Question: I have a little jQuery function in my Asp.Net MasterPage that fades an image out after 3 seconds. It works fine, but I'm having difficulty getting it to fade back in. I've tried several things as I'm new using jQuery, and I know there's something I'm doing or not doing. I can't put my finger on it. Here's what I have:
'''
<script src="/Scripts/jquery-2.1.1.js" type="text/javascript"></script>
<script type="text/javascript">
$(document).ready(function (){
setTimeout(function (){
$('#Image1').fadeOut('slow', function(){
$('#Image1').remove();
});
}, 3000);
});
var fadeBack = function () {
$('#Image1').fadeIn();
};
fadeBack();
</script>
'''
Like I said, it fades out with no problem, but I cannot find the right code structure to bring it back in. I'm thinking maybe an 'If' statement block about the opacity is needed?
The real trick is that I want alternate images in 3 boxes I have as seen here:

I have about 12 images total, and just want them to fade one image out, and bring another in. Being more specific, I mean the following:
Column (1): 'Image1.FadeOut(); Image2.FadeIn(); Image2.FadeOut(); Image3.FadeIn()', and etc.
So for now, I just need help with how to do this in Column One, and I'll see if can string something together to make the other Columns 2 and 3 follow up. The timing would be 3 second for each.
Lastly, could I use an array to store other images which aren't in the Column One box already and call them into the slideshow fade sequence? I appreciate you help for this knowledge, so I can lock this in mind. Thanks.
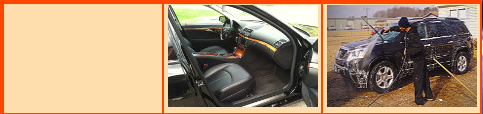
Answer: Use this code, it will hide the image after 3 seconds and after that 1 sec, it will show image back.
'''
$(document).ready(function (){
setTimeout(function (){
$('#Image1').fadeOut('slow');
}, 3000);
setTimeout(function (){
$('#Image1').fadeIn('slow');
}, 4000);
});
'''
if you want like a slideshow use this code
'''
<div class="yourimg_container">
<img src="http://localhost/app/img/off.png" id="Image1"/>
</div>
/* make an array containing your images path (you can fetch images from database using asp.net/php query)*/
var ss= ["http://localhost/app/img/off.png",
"http://localhost/app/img/on.png",
"http://localhost/app/img/slider.png"];
window.setInterval(function(){
slideshow();
}, 3000);
function slideshow(){
var im=$("#Image1").attr("src");
for(i=0;i<ss.length;i++){
if(ss[i]==im){
if(i==ss.length-1) $('#Image1').attr("src",ss[0]);
else $('#Image1').attr("src",ss[i+1]);
}
}
}
'''
additionally you can use other effects like this
'''
function slideshow(){
var im=$("#Image1").attr("src");
for(i=0;i<ss.length;i++){
if(ss[i]==im){
if(i==ss.length-1) {
$('#Image1').fadeOut(500);
$('#Image1').attr("src",ss[0]);
$('#Image1').fadeIn(700);
}
else {
$('#Image1').fadeOut(500);
$('#Image1').attr("src",ss[i+1]);
$('#Image1').fadeIn(700);
}
}
}
}
'''